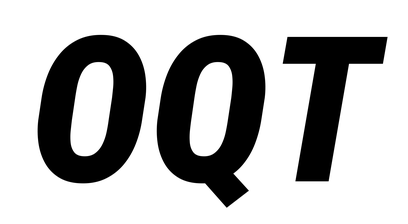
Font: Roboto-Italic_Condensed_Black_Italic